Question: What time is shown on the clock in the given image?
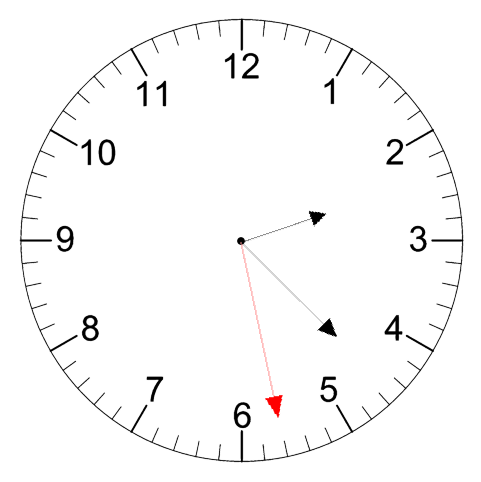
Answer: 02:22:28